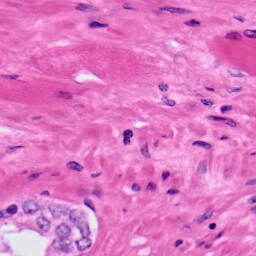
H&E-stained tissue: Prostate